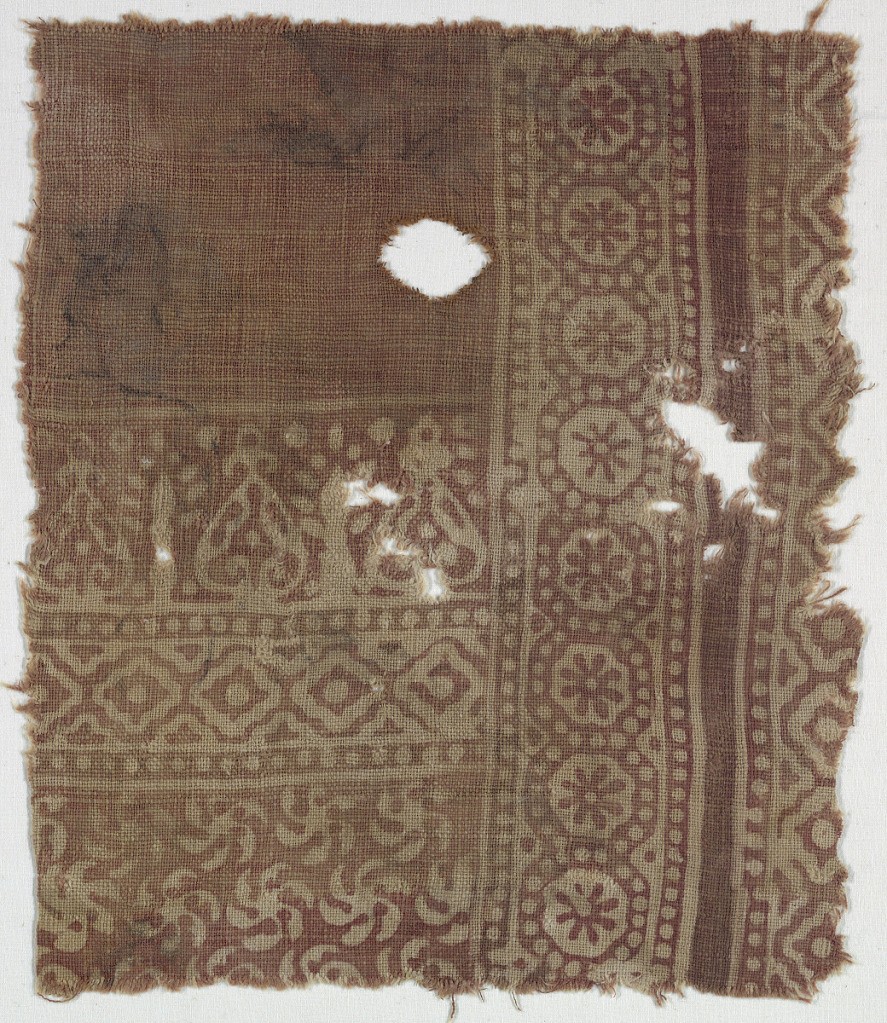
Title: Fragment
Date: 14th–15th century
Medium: cotton Technique: resist-printed on plain weave
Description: Coarse undyed cotton plain cloth forms design against red ground.  At right, broad incomplete border of rosettes with octagons, dots, and geometric forms.  At left, plain red ground at top, double band of ogive forms and wavy-edged squares.  Ground design of whirling sun motif.